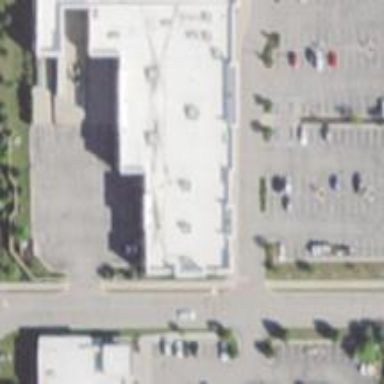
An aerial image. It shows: Retail building.